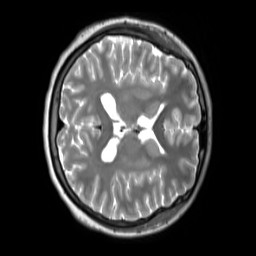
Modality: T2w
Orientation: axial
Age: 21
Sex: female
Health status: ill
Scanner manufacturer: siemens
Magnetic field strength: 3 T
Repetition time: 2.8 s
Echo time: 0.326 s